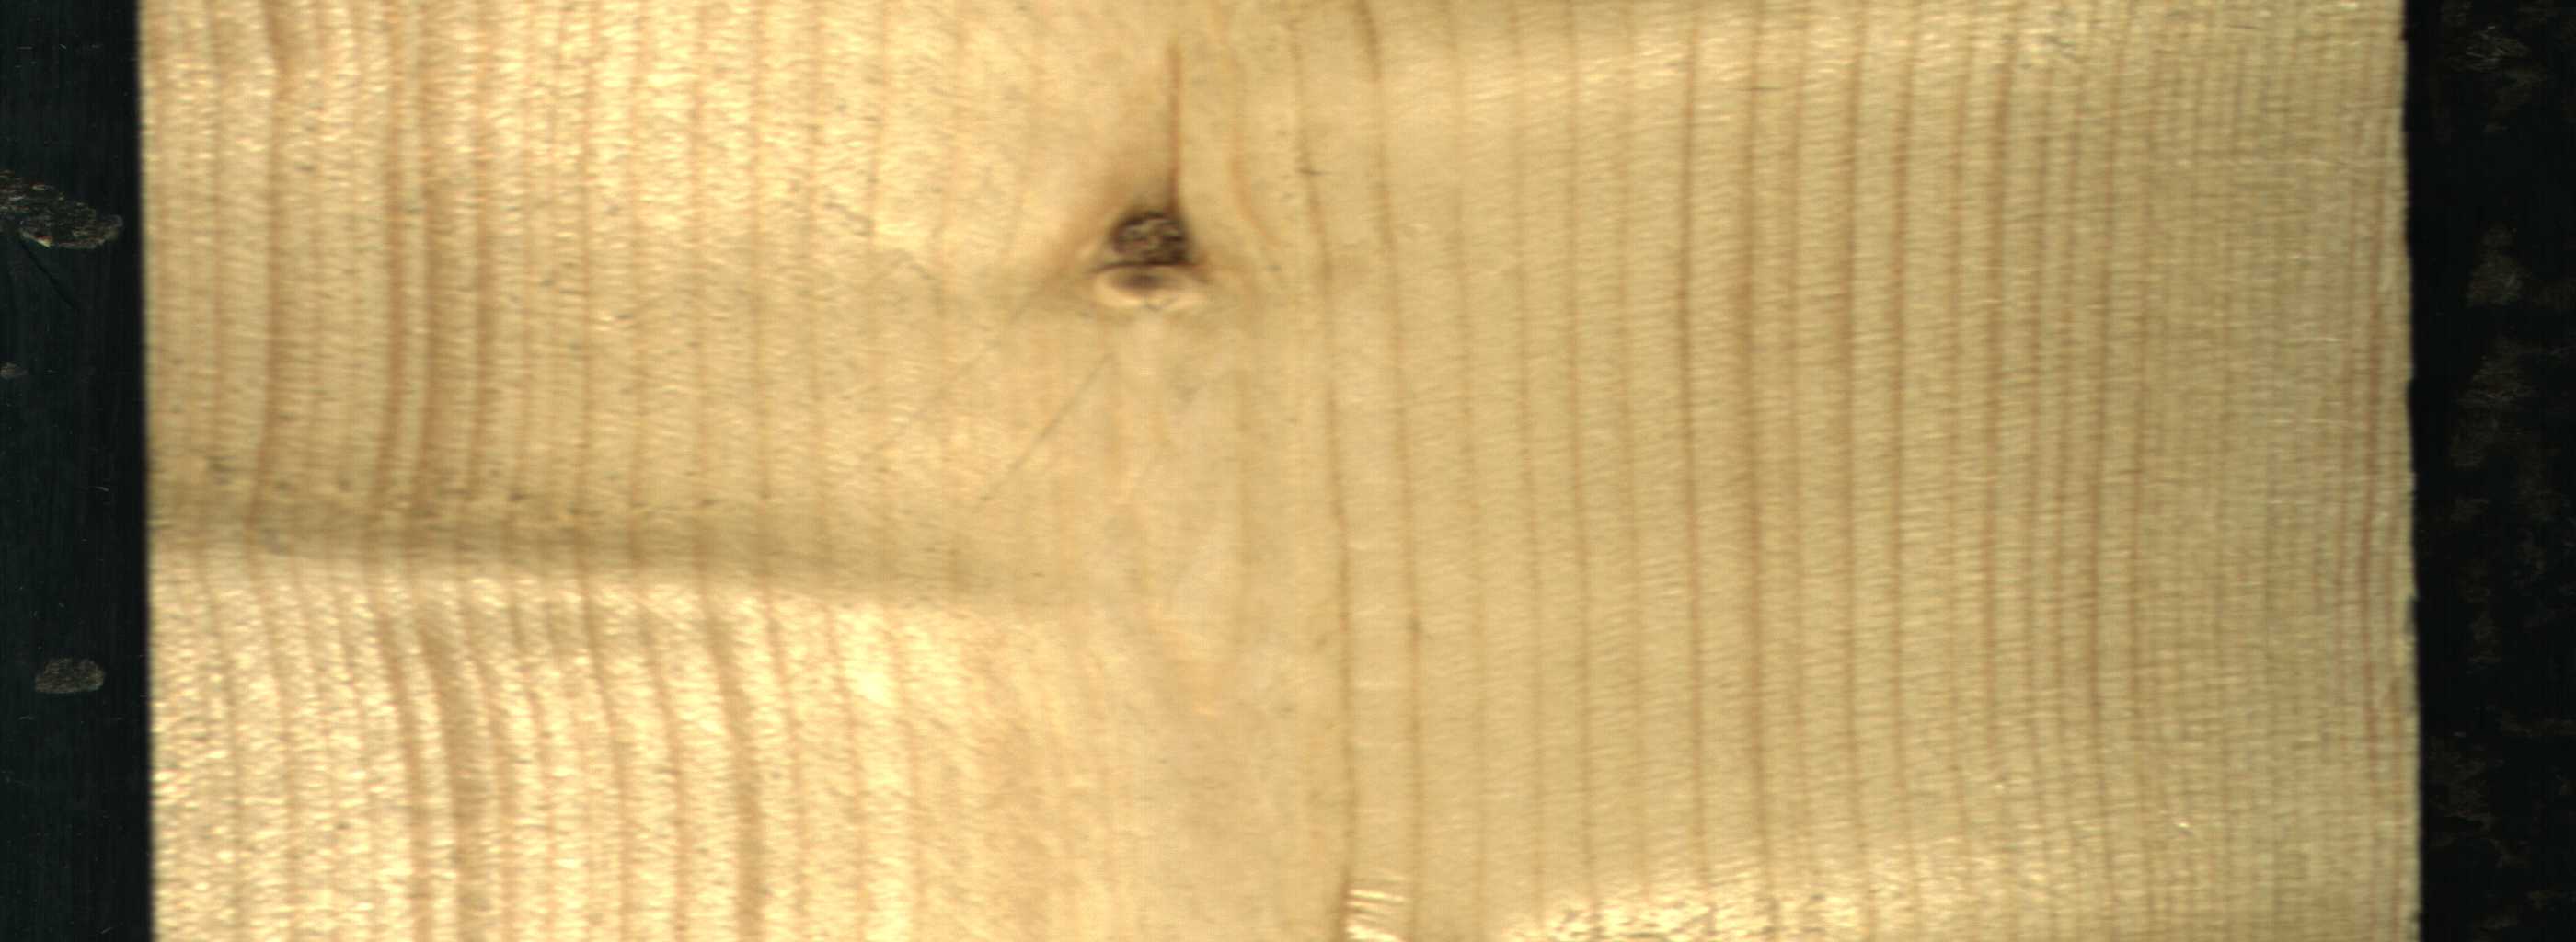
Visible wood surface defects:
Live_Knot